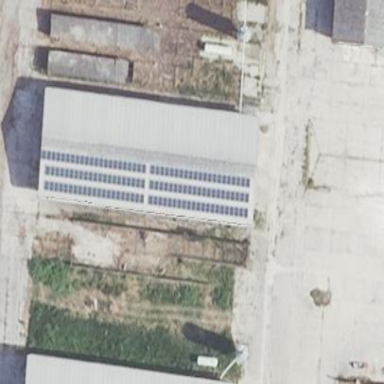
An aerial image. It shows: Building equipped with solar photovoltaic panel for generating electricity. The small installation is solar power generator.